Field crop: maize
Growth stage: 2
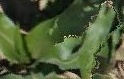
Species: maize